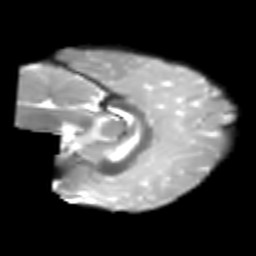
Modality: T2w
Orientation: sagittal
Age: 7
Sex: male
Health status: healthy